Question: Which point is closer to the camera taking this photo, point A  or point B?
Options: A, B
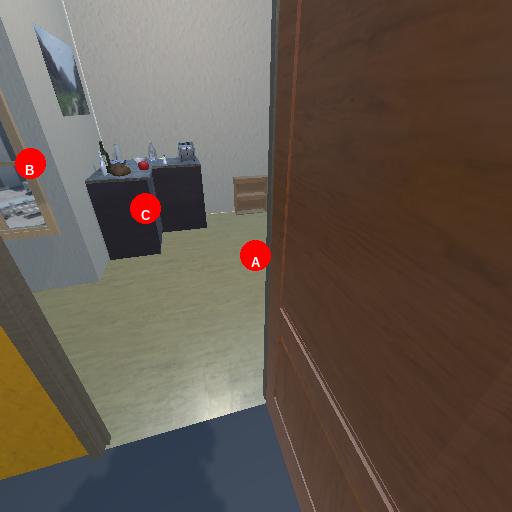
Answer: A